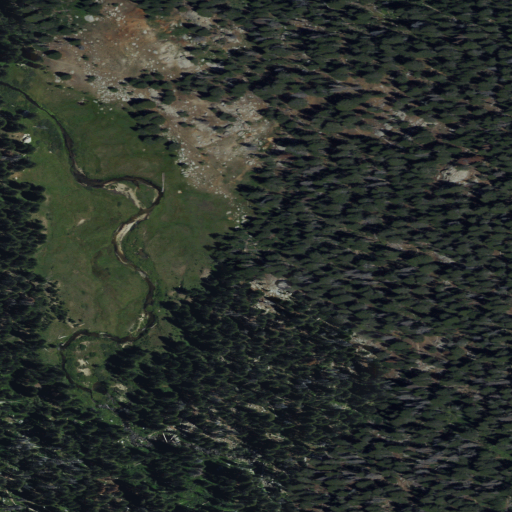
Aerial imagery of plain(s) in California named South Fork Meadows containing evergreen forest, herbaceous wetlands, and shrub